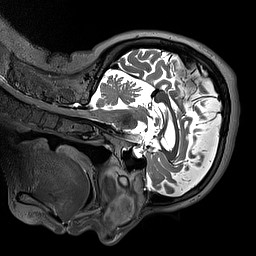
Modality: T2w
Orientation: sagittal
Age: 60
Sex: female
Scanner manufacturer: siemens
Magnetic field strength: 3 T
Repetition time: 3.2 s
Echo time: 0.412 s